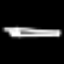
Label: fork